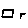
Label: square